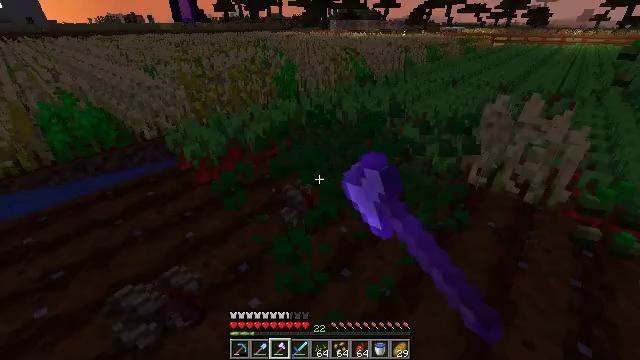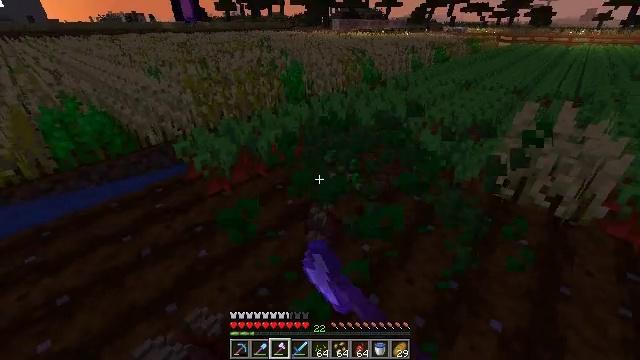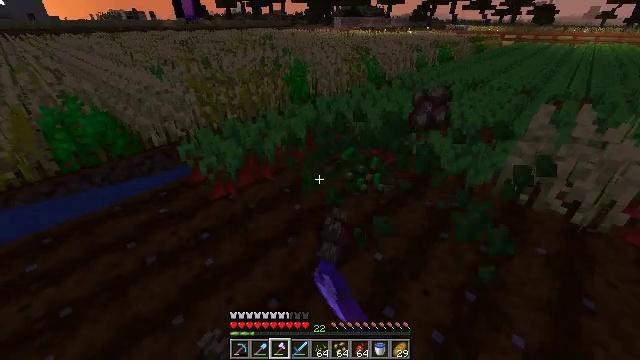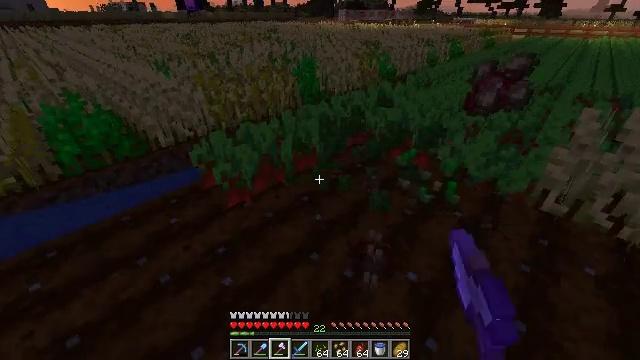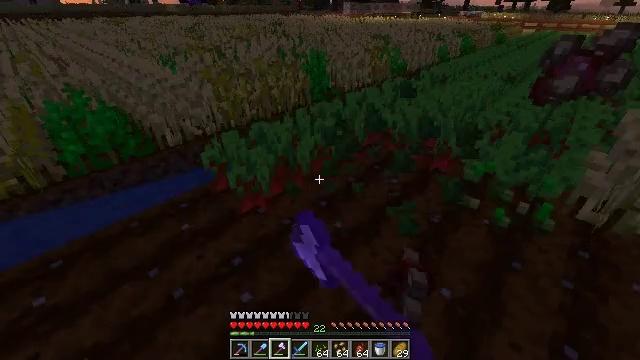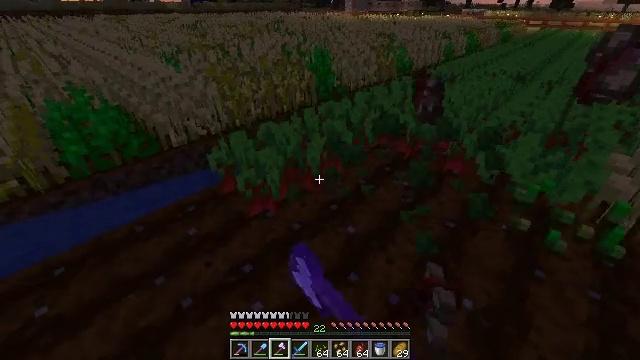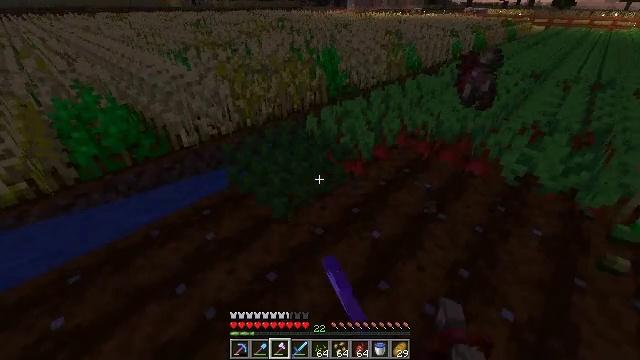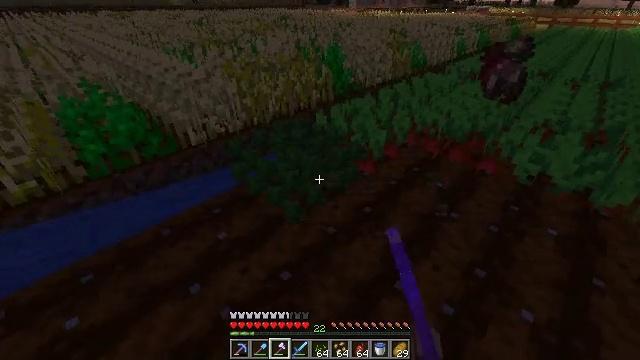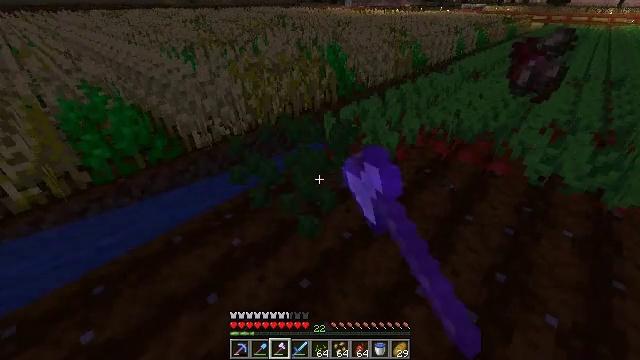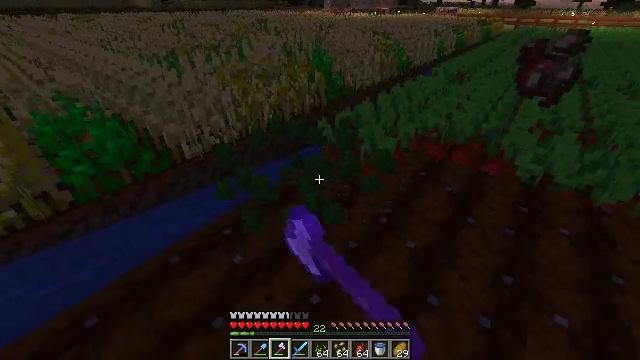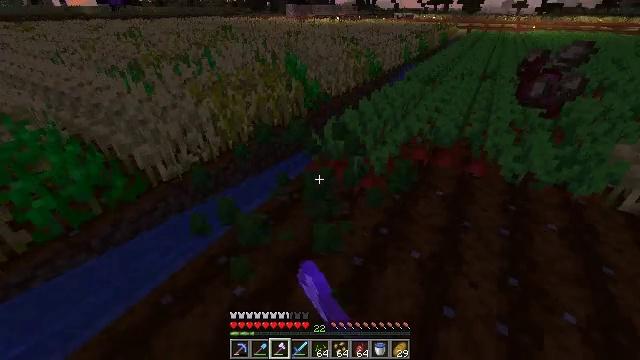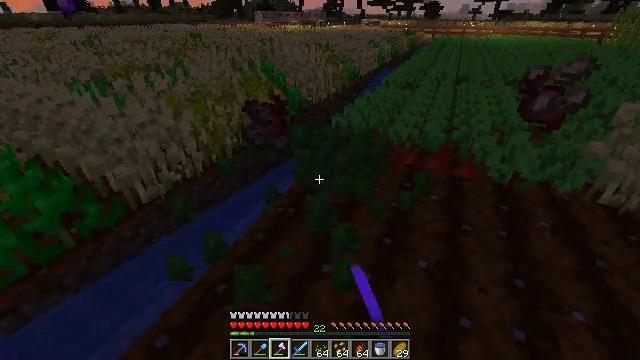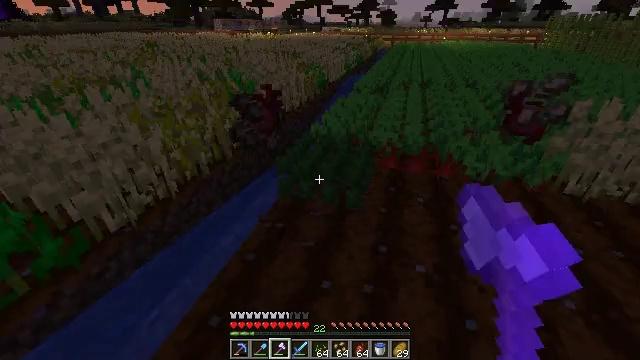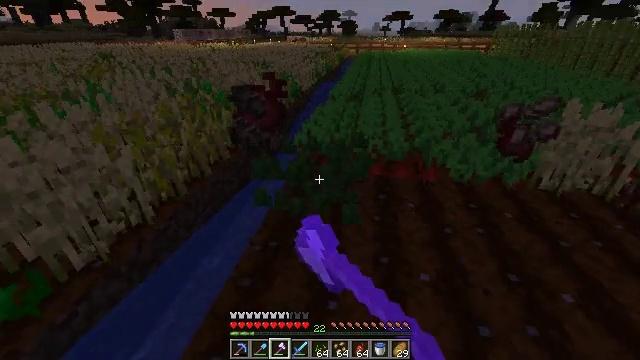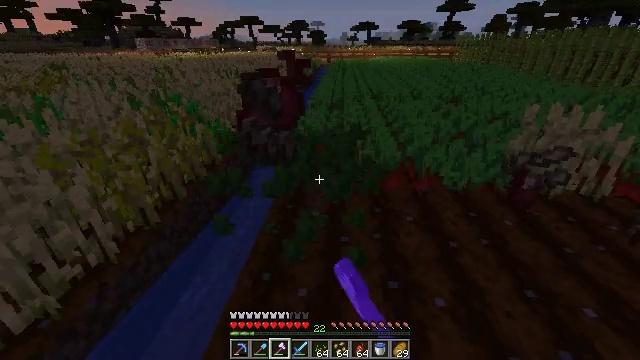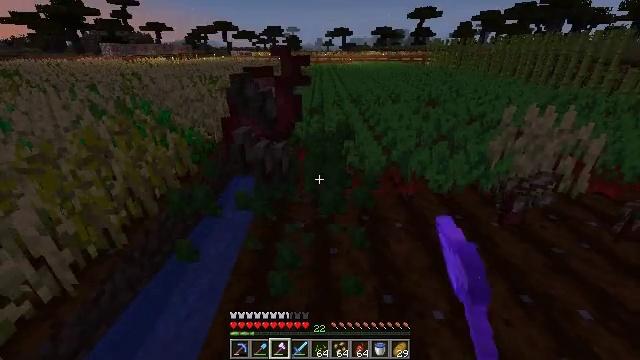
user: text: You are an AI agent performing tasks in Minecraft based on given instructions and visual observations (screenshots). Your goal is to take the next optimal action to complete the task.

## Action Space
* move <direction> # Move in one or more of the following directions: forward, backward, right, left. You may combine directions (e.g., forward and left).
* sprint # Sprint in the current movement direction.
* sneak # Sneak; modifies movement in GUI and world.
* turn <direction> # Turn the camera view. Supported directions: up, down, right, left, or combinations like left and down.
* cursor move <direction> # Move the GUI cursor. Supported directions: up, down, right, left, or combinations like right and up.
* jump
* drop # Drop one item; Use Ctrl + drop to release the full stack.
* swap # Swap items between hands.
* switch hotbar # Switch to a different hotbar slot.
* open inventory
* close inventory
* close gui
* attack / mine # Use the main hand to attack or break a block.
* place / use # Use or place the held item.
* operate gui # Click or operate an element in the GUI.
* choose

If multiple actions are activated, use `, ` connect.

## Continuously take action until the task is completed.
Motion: motion action
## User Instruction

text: Gather beetroots by breaking the plants.
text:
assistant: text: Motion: move forward and move left, attack / mine
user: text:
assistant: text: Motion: move forward and move left, attack / mine
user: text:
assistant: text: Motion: move forward and move left, turn down, attack / mine
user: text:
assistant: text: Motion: move forward and move left, turn down, attack / mine
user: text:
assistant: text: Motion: move forward and move left, attack / mine
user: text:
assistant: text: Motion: move left, attack / mine
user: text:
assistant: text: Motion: move left, attack / mine
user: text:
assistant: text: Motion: move forward and move left, turn right, attack / mine
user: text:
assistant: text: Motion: move forward and move left, turn right, attack / mine
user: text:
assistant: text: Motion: move forward and move left, turn right and up, attack / mine
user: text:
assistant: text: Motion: move forward and move left, turn right and up, attack / mine
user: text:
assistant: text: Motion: move forward and move left, turn right and up, attack / mine
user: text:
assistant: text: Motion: move forward, turn right and up, attack / mine
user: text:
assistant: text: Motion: move forward, turn right and up, attack / mine
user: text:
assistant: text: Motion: move forward, turn right, attack / mine
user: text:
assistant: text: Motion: move forward, turn right, attack / mine
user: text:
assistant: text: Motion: move forward, attack / mine
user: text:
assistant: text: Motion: move forward, turn right, attack / mine
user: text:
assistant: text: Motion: move forward, turn right, attack / mine
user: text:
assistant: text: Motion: move forward, turn right, attack / mine
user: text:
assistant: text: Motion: move forward and move right, turn right, attack / mine
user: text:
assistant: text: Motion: move forward and move right, turn right, attack / mine
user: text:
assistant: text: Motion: move forward and move right, turn right, attack / mine
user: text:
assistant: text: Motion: move forward and move right, turn right, attack / mine
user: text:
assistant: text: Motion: move forward and move right, turn right, attack / mine
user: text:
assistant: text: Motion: move forward and move right, turn right, attack / mine
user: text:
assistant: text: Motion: attack / mine